Question: I am trying to develop a Signalr application using VS 2012 but i am unable to get OnreceivedAsync method as Intellisense is not pulling up.I need to override these public method but somehow its not allowing me to do that.I have included Microsoft.asp.net.signalr library also.I am developing this application in a VM. What might be the cause of it?I am including a screen shot.

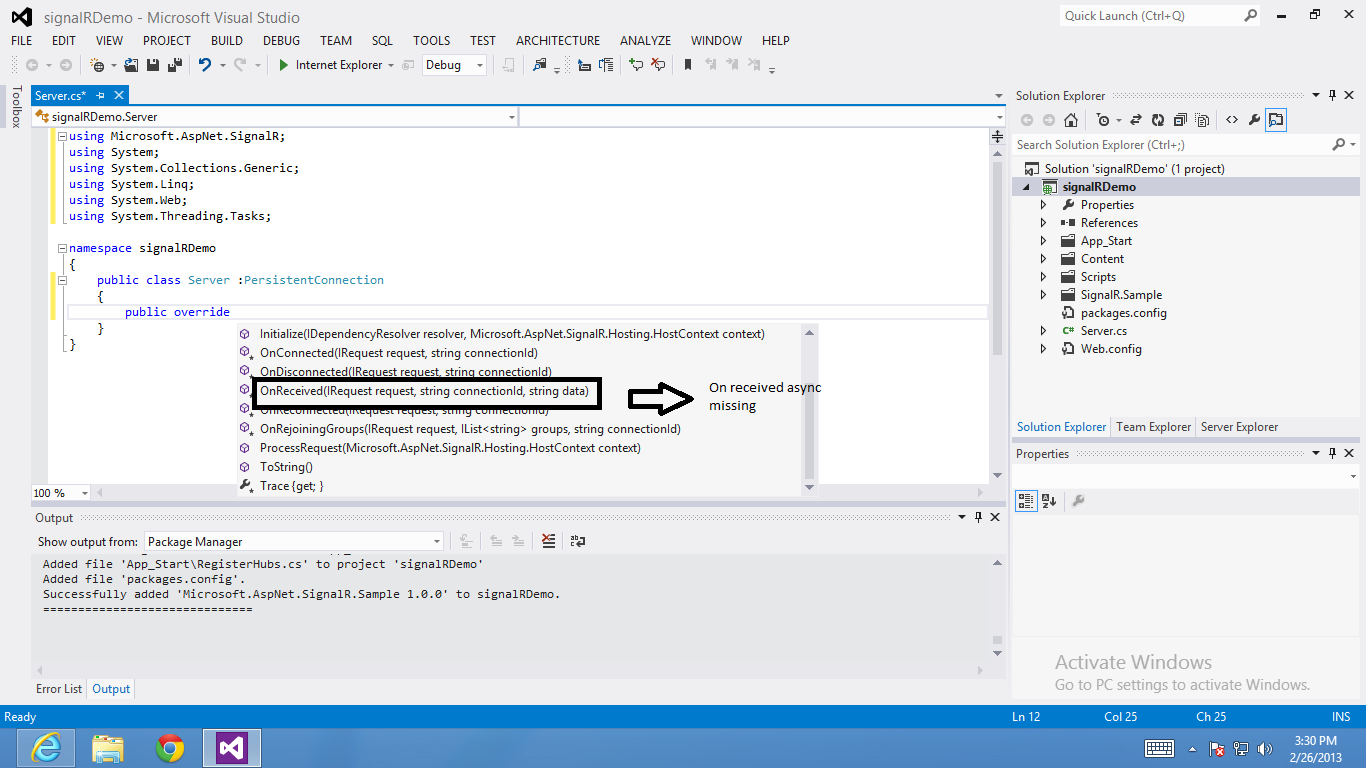
Answer: As of SignalR 1.0.0, the 'Async' suffix has been dropped from the 'OnReceivedAsync' method as well as the 'OnConnectedAsync', 'OnReconnectedAsync' and 'OnDisconnectedAsync' methods on 'PersistentConnection'.
They are now called 'OnReceived', 'OnConnected', 'OnReconnected' and 'OnDisconnected' respectively. Otherwise little has changed about these methods. They all have the same method signatures and are called at the same times as before.
<URL>